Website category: game
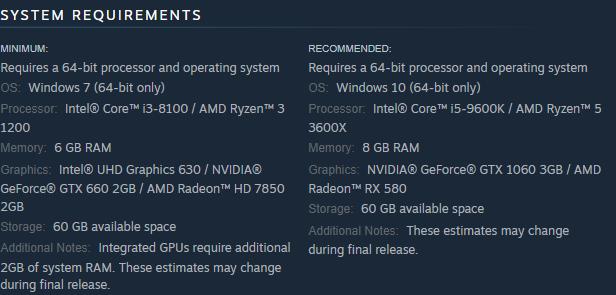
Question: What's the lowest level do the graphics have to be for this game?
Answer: Intel UHD Graphics 630 / NVIDIA GeForce GTX 660 2GB / AMD Radeon HD 7850 2GB

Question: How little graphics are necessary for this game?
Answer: Intel UHD Graphics 630 / NVIDIA GeForce GTX 660 2GB / AMD Radeon HD 7850 2GB

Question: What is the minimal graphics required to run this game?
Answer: Intel UHD Graphics 630 / NVIDIA GeForce GTX 660 2GB / AMD Radeon HD 7850 2GB

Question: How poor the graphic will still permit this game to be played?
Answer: Intel UHD Graphics 630 / NVIDIA GeForce GTX 660 2GB / AMD Radeon HD 7850 2GB

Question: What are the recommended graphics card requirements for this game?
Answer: NVIDIA GeForce GTX 1060 3GB / AMD Radeon RX 580

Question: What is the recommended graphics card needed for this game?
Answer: NVIDIA GeForce GTX 1060 3GB / AMD Radeon RX 580

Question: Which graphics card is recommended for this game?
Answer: NVIDIA GeForce GTX 1060 3GB / AMD Radeon RX 580

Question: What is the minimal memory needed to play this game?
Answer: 6 GB RAM

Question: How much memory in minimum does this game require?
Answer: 6 GB RAM

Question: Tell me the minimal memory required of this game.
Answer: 6 GB RAM

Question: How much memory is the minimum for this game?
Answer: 6 GB RAM

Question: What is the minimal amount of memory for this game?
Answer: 6 GB RAM

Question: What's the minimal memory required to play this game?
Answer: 6 GB RAM

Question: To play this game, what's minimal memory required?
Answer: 6 GB RAM

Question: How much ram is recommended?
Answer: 8 GB RAM

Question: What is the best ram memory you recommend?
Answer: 8 GB RAM

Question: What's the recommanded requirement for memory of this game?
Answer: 8 GB RAM

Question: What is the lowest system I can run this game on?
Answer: Windows 7 (64-bit only)

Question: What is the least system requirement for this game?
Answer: Windows 7 (64-bit only)

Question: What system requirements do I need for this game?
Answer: Windows 7 (64-bit only)

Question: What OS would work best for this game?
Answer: Windows 10 (64-bit only)

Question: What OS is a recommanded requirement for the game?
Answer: Windows 10 (64-bit only)

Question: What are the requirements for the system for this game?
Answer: Windows 10 (64-bit only)

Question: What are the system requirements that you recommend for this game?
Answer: Windows 10 (64-bit only)

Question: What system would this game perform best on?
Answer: Windows 10 (64-bit only)

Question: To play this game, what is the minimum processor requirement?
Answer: Intel Core i3-8100 / AMD Ryzen 3 1200

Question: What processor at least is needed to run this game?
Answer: Intel Core i3-8100 / AMD Ryzen 3 1200

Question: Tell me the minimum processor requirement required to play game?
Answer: Intel Core i3-8100 / AMD Ryzen 3 1200

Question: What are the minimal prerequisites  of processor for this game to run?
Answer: Intel Core i3-8100 / AMD Ryzen 3 1200

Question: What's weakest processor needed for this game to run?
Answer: Intel Core i3-8100 / AMD Ryzen 3 1200

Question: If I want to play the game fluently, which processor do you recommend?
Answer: Intel Core i5-9600K / AMD Ryzen 5 3600X

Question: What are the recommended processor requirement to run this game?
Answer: Intel Core i5-9600K / AMD Ryzen 5 3600X

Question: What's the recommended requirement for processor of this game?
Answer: Intel Core i5-9600K / AMD Ryzen 5 3600X

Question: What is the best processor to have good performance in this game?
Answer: Intel Core i5-9600K / AMD Ryzen 5 3600X

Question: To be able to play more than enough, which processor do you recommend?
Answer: Intel Core i5-9600K / AMD Ryzen 5 3600X